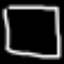
Label: square